Field crop: maize
Growth stage: 2
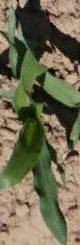
Species: maize